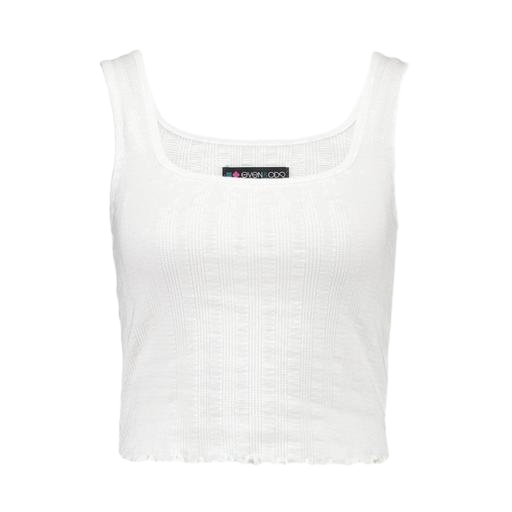
white scoop neck crop top, white cropped tank top, white crop tank, white background